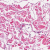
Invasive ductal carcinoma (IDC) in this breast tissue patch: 0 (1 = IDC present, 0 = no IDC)